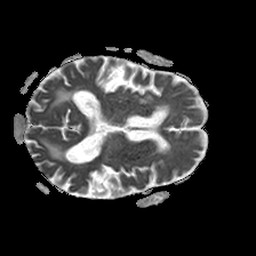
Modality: ADC
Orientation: axial
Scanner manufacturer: philips
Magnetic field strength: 1.5 T
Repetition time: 3.403 s
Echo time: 0.06922 s